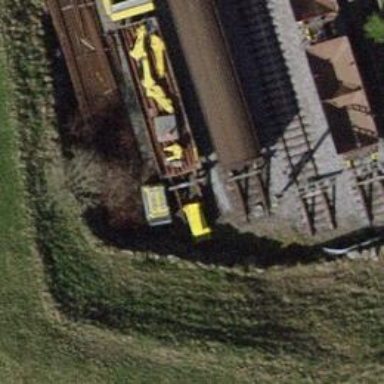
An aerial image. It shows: Railway buffer stop.